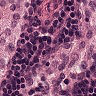
Metastatic tissue present: no